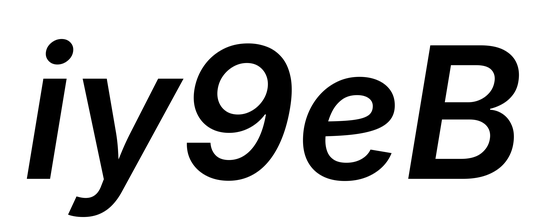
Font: Inter-Italic_SemiBold_Italic